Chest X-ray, PA view. Patient: 78 years old, sex F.
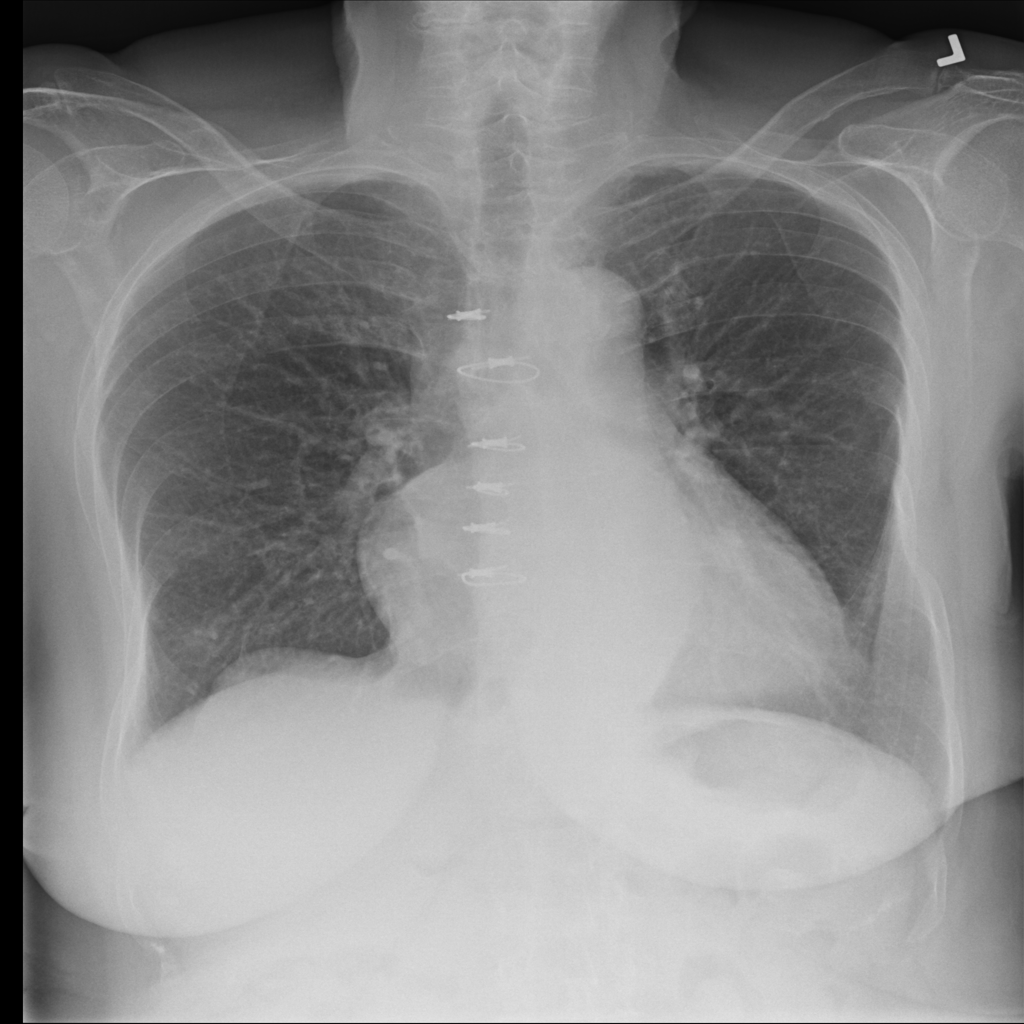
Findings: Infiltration